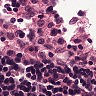
Metastatic tissue present: no